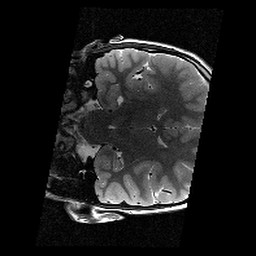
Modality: T2w
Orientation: coronal
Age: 11
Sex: female
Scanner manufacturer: siemens
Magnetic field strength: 3 T
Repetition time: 9.23 s
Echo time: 0.067 s